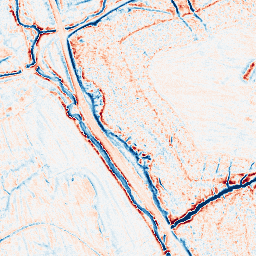
Category: classical
Decomposition family: gaussian_anisotropic
Decomposition parameters: sigma_x: 2
sigma_y: 2
Upsampling method: quintic
Upsampling parameters: scale: 4
Upsampling scale: 4